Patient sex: M
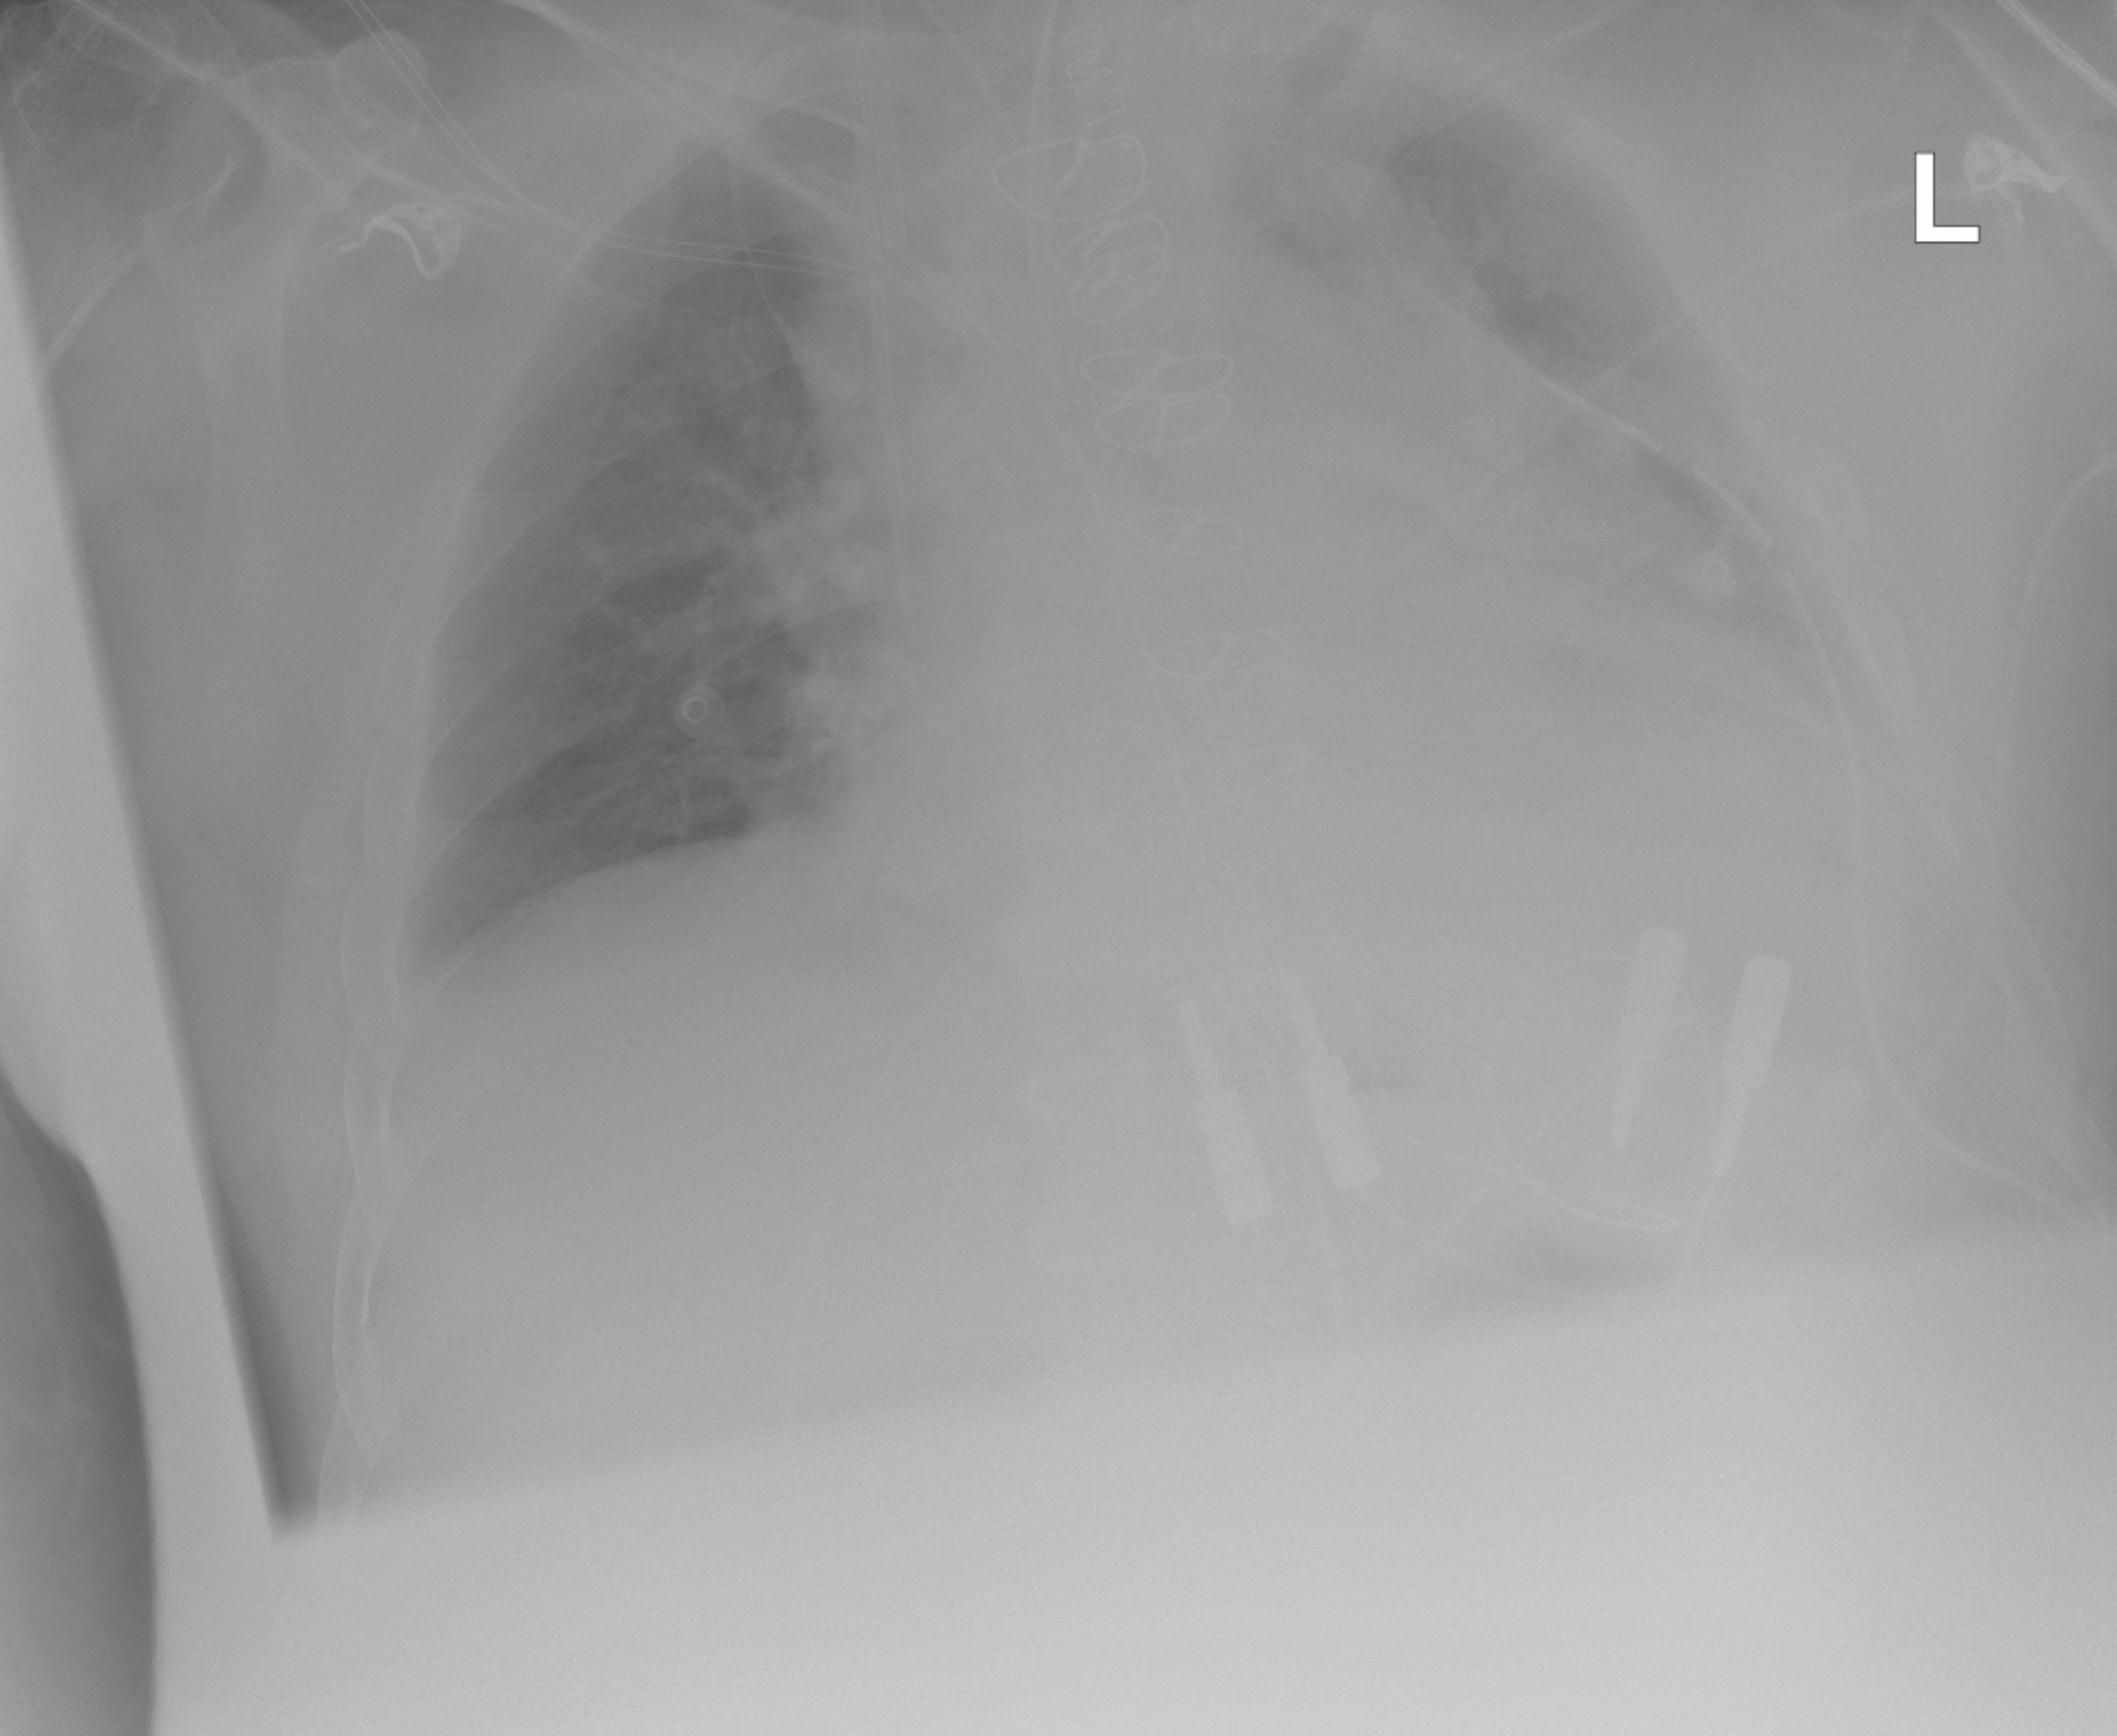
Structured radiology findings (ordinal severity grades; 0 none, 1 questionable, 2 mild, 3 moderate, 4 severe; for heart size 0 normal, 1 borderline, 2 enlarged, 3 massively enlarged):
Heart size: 2
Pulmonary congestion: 2
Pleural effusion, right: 0
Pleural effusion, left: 2
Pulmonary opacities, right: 0
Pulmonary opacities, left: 0
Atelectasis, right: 0
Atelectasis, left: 3